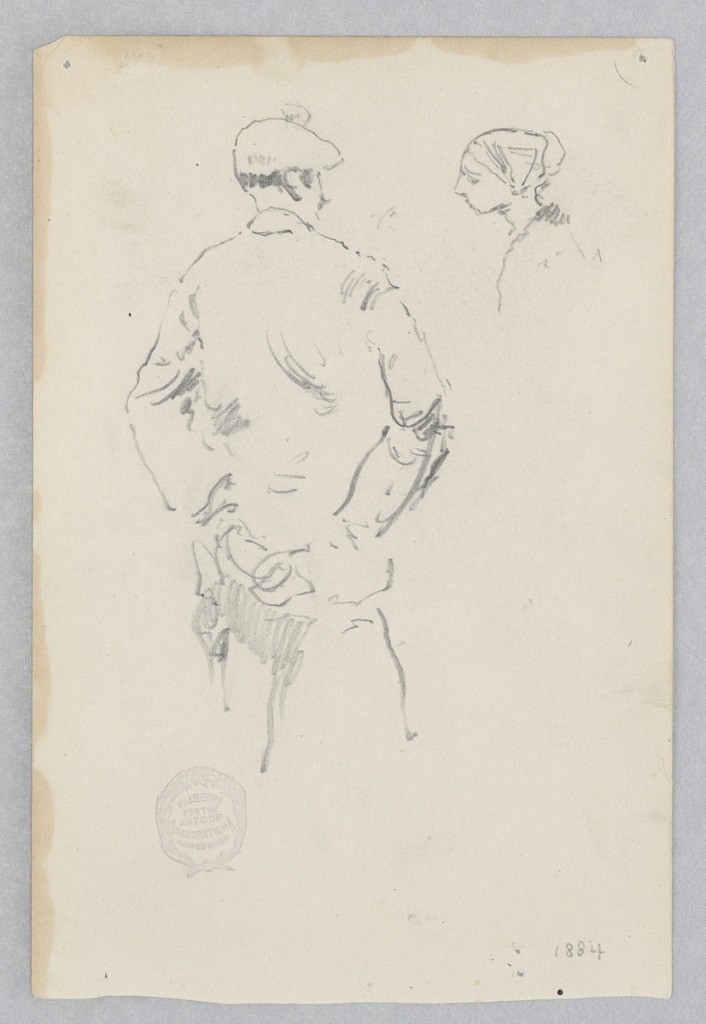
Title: Figures
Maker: Robert Frederick Blum, American, 1857–1903
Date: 1884
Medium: Graphite on wove paper
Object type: Drawing
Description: Partial sketch of a male figure and a female figure.